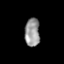
Tissue: prostate
Cell type: T cells
Senescence score: 0.2838
Nuclear area (px): 415
Mean DAPI intensity: 150.723